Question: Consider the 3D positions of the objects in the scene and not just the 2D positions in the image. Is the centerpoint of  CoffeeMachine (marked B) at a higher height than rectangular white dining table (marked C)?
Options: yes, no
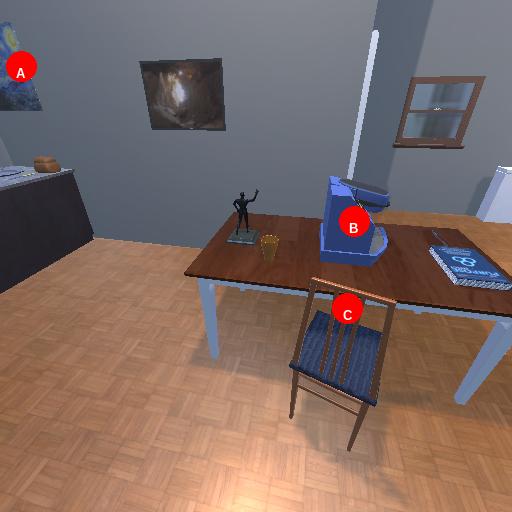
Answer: yes